Question: I'm new to QT development (really new to it) and I wanted to create an app that displays a textbox and a button in the middle of the form, and when the user clicks on the button, the textbox and the button will slide up and a different control will be displayed below.
The textbox and the button will create kind of a toolbar and a content area will be revealed after the animation.
Here is a mockup of what I need: <URL>
And here is how the designer is:

How can I create a slide animation and display other widgets when the animation ends?
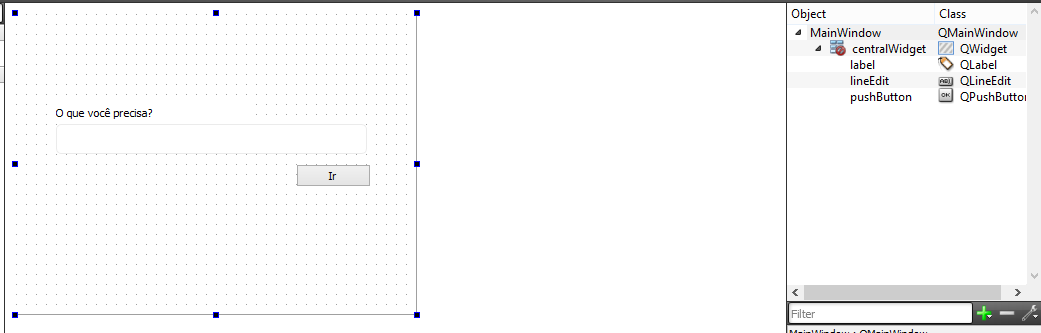
Answer: ( don't have the time to make it perfect code but you'll get the idea )
you could do something like this.
put this in your constructor:
'''
yPos = ui->whatever->y() + 1;
tmr = new QTimer( );
connect( tmr , SIGNAL( timeout( ) ) , this , SLOT( update( ) ) );
tmr->setInterval( 2.5 );
tmr->start();
// End
'''
this as a function or method:
'''
void MainWindow::update()
{
if( yPos < MainWindow::size().height() )
{
ui->whatever->move( ui->whatever->x() , yPos );
++yPos;
}
else
{
QMessageBox::about( 0 , "Out" , "I'm outta here!" );
ui->whatever->hide();
tmr->stop();
}
}
'''
This will get it moving down.
and like this it'll move up:
constructor:
'''
yPos = ui->whatever->y() - 1;
hidingPoint = 0 - yPos - ui->whatever->size().height() + 1;
tmr = new QTimer( );
connect( tmr , SIGNAL( timeout( ) ) , this , SLOT( update( ) ) );
tmr->setInterval( 2.5 );
tmr->start();
// End
'''
function/method:
'''
void MainWindow::update()
{
if( yPos > hidingPoint )
{
ui->whatever->move( ui->whatever->x() , yPos );
--yPos;
}
else
{
QMessageBox::about( 0 , "Out" , "I'm outta here!" );
ui->whatever->hide();
tmr->stop();
}
}
'''
Some more Information for you to read:
<URL>
<URL>
<URL>